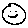
Label: smiley face